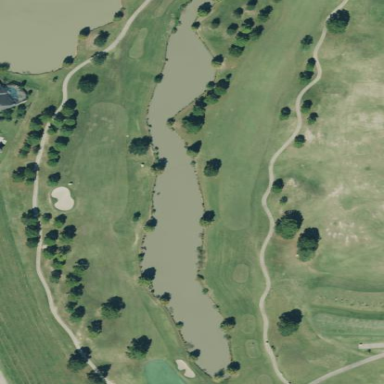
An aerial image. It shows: Picturesque scene of golf course with lateral water hazard.